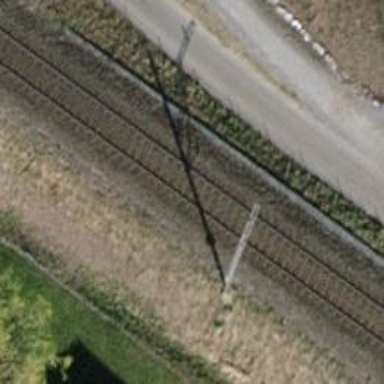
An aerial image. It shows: Solitary milestone along the railway.